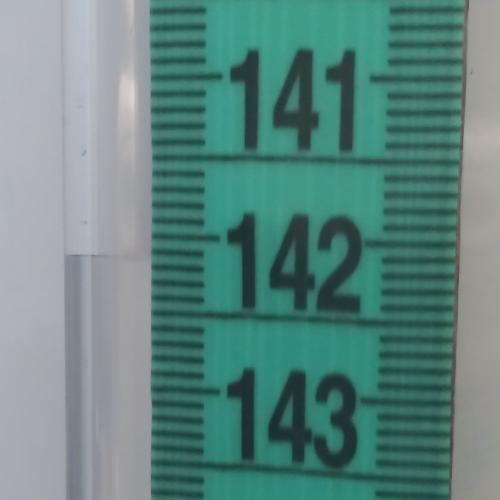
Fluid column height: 142.2 cm